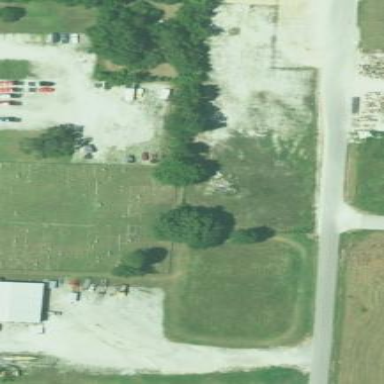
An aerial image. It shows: Cemetery.